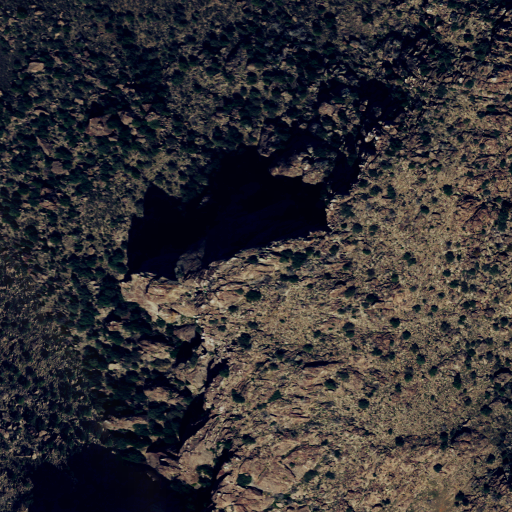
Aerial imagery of mountain in Texas named Iron Mountain containing evergreen forest, shrub, and grassland